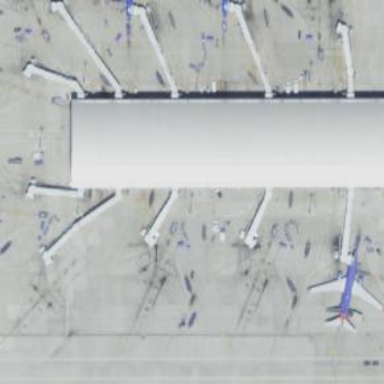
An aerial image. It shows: Airport gate.